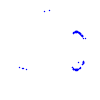
Particle: proton